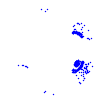
Particle: electron